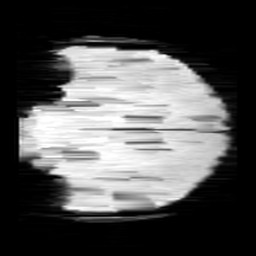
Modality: minIP
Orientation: coronal
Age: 10
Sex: female
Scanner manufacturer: siemens
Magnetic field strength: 3 T
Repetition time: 0.027 s
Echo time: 0.02 s